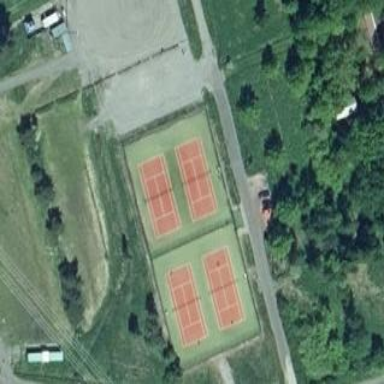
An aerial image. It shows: Tennis court enclosed by fence.